Field crop: tomato
Growth stage: 1
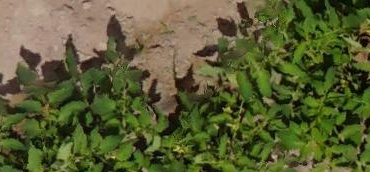
Species: tomato